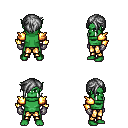
a pixel art fantasy rpg character, male body template, orc, green skin, gold arm armor, gold greaves, gray pixie cut hairstyle, metal gloves, four views (front, back, left, right), 2x2 character sprite sheet, small pixel art, hard edges, no anti-aliasing